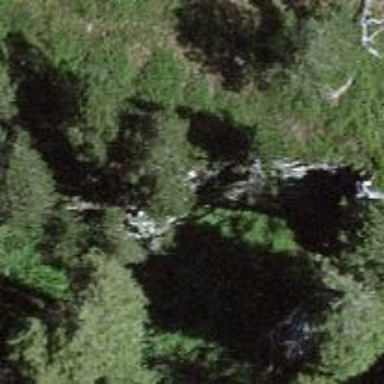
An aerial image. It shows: Natural cliff.